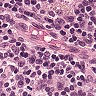
Metastatic tissue present: no